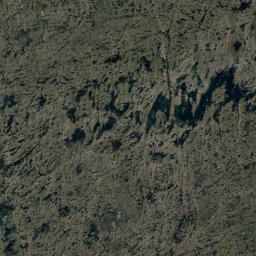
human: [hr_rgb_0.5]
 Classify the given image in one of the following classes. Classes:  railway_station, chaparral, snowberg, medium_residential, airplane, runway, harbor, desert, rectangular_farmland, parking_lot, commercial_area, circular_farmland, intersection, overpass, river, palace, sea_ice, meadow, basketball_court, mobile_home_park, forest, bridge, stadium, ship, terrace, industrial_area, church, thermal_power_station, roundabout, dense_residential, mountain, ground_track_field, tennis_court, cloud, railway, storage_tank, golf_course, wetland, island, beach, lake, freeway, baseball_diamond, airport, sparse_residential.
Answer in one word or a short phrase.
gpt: wetland